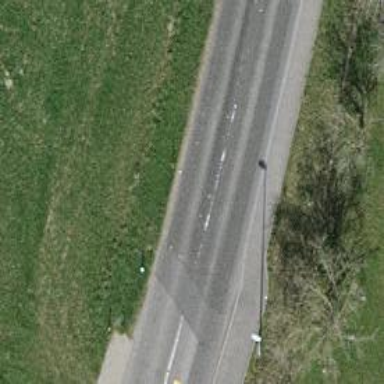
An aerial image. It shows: Tertiary road.